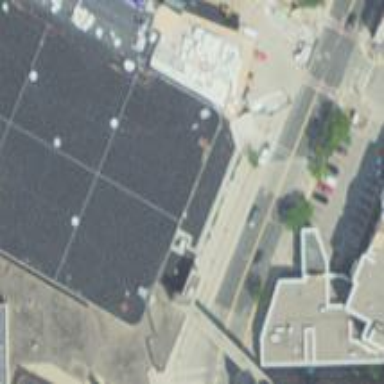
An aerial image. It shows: Building with black roof.